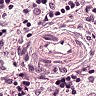
Metastatic tissue present: no